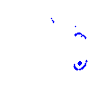
Particle: pion